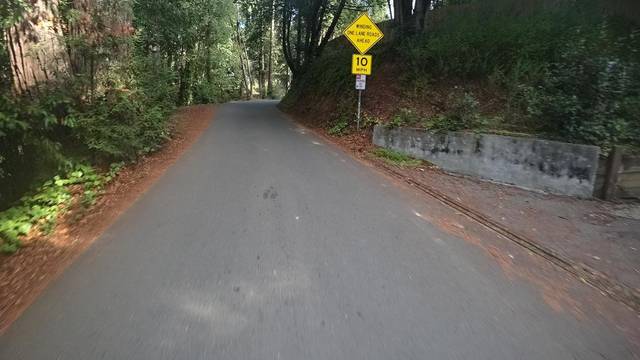
Region: United States
Coordinates: 38.504, -122.997